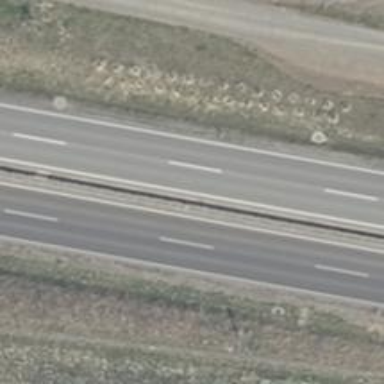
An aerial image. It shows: Asphalt motorway link.